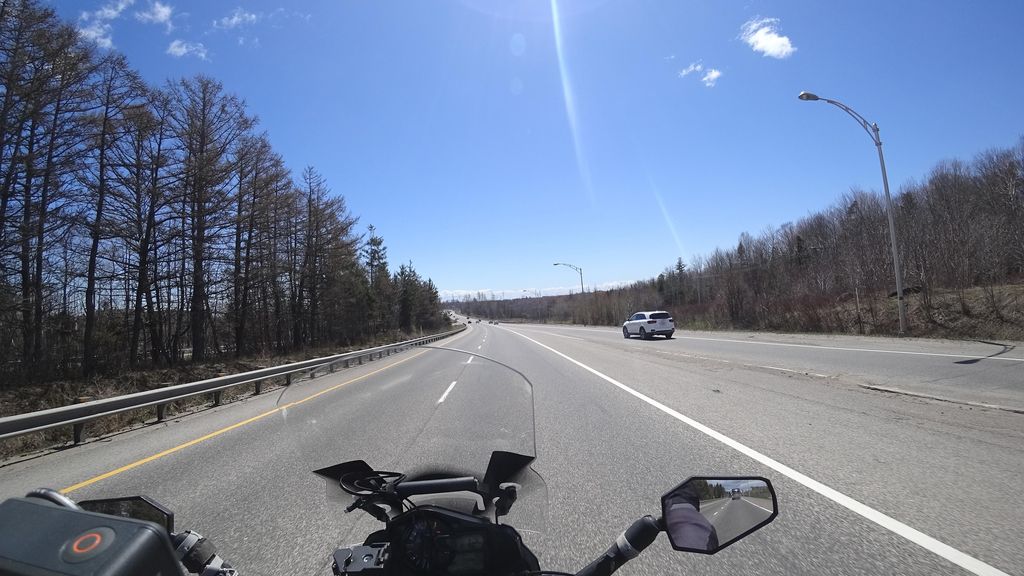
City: quebec_city